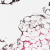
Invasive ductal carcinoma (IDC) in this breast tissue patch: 0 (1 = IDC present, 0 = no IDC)